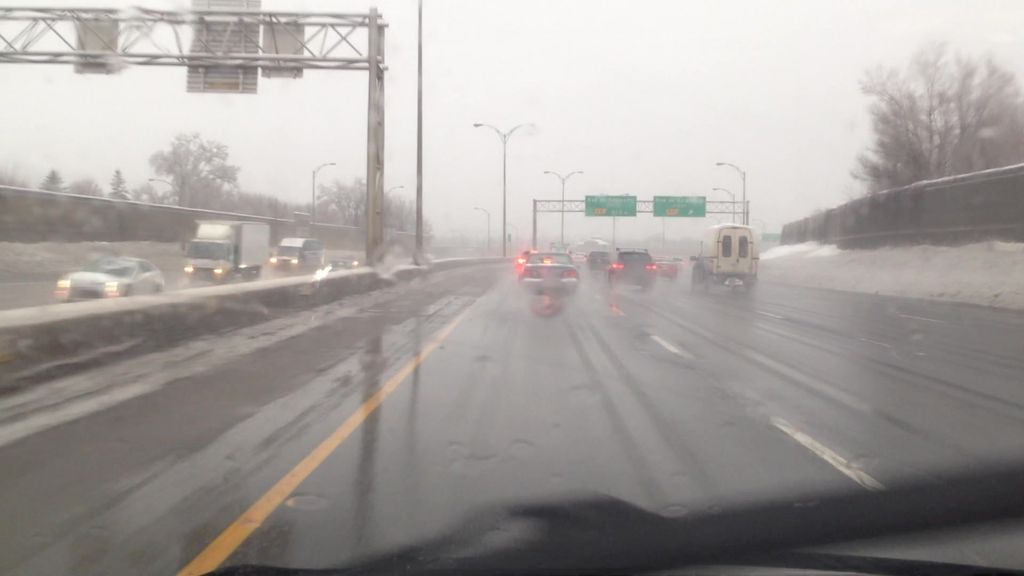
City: montreal